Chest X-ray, PA view. Patient: 90 years old, sex F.
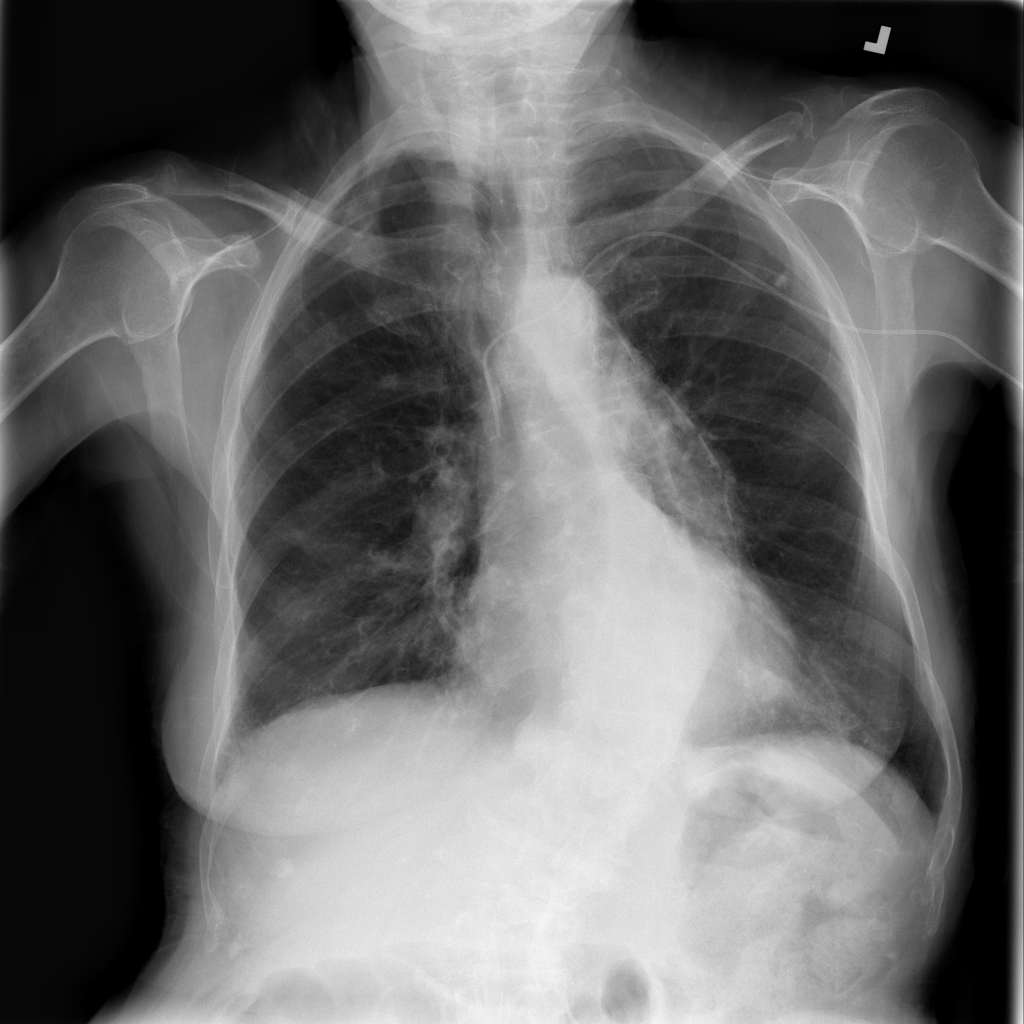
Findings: Infiltration, Nodule